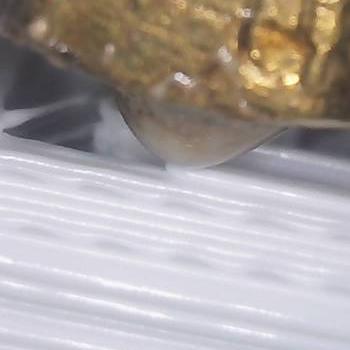
Flow rate: 168%